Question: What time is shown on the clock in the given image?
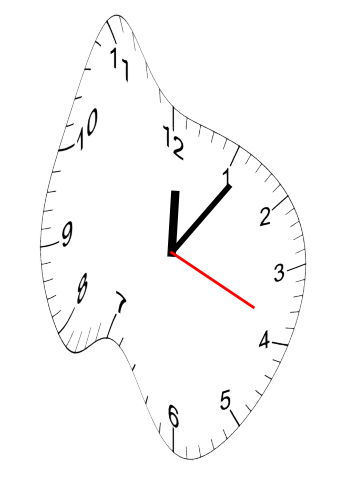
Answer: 12:06:19